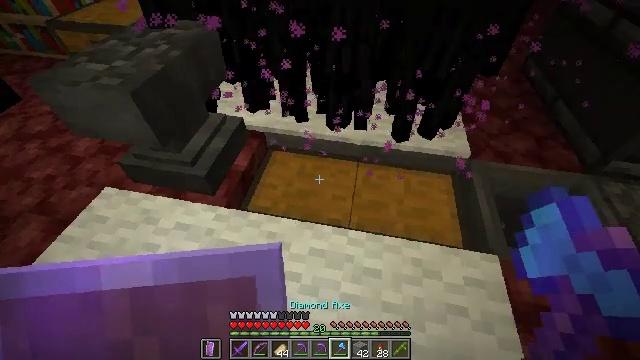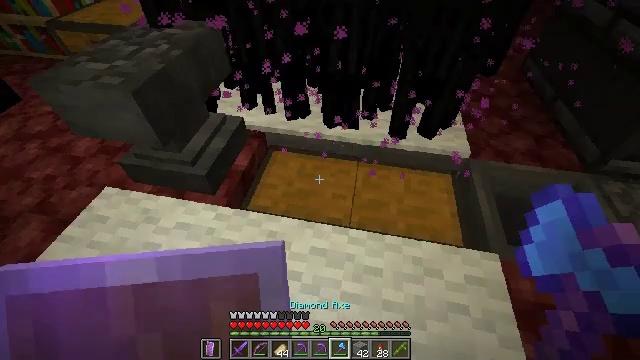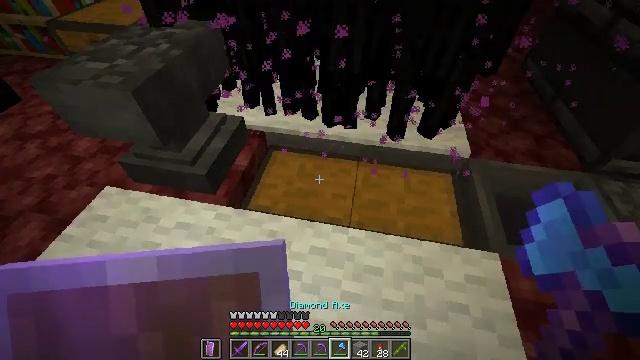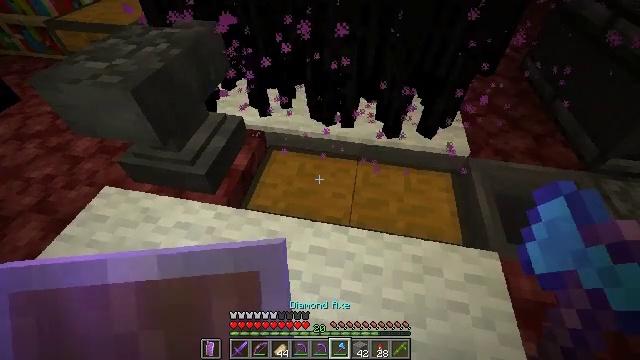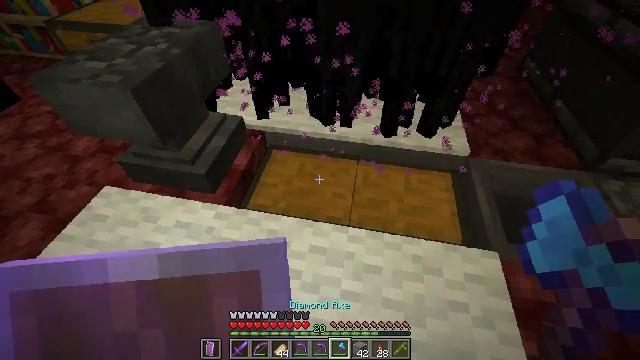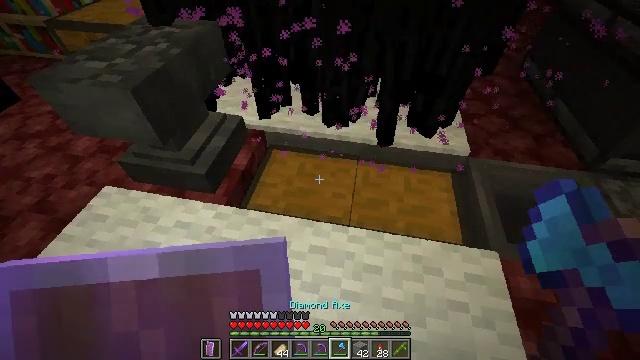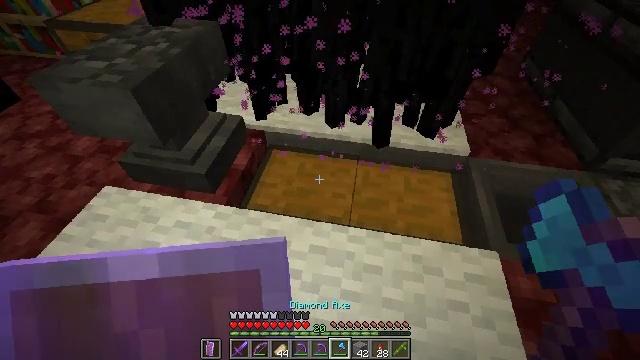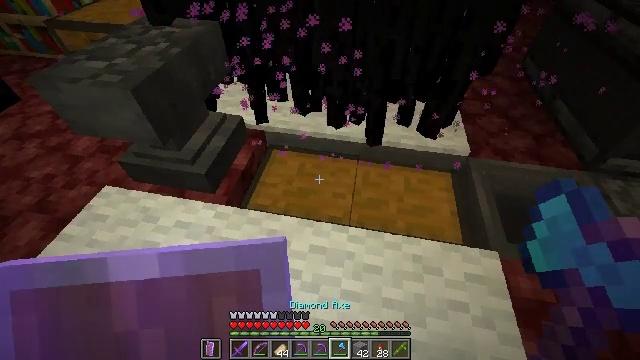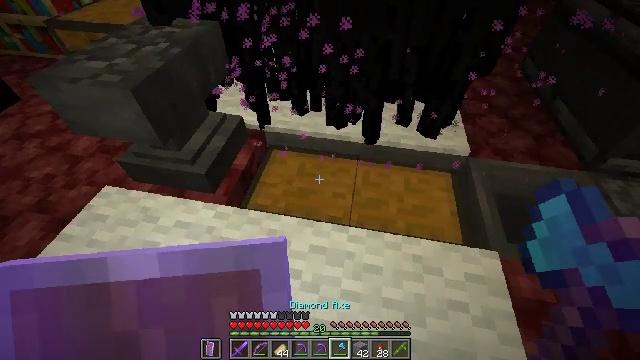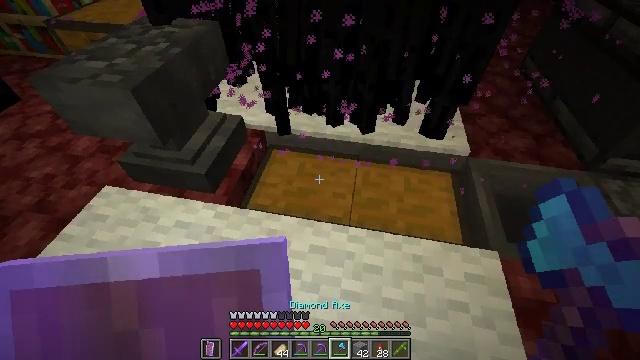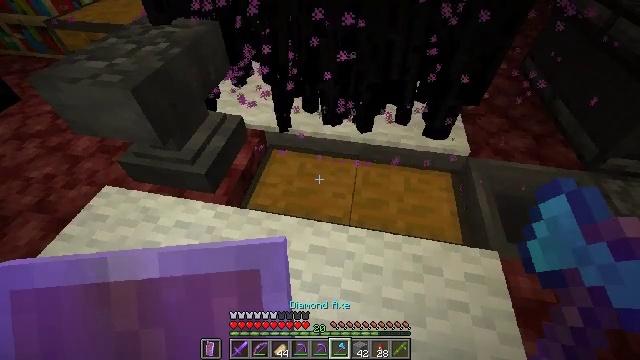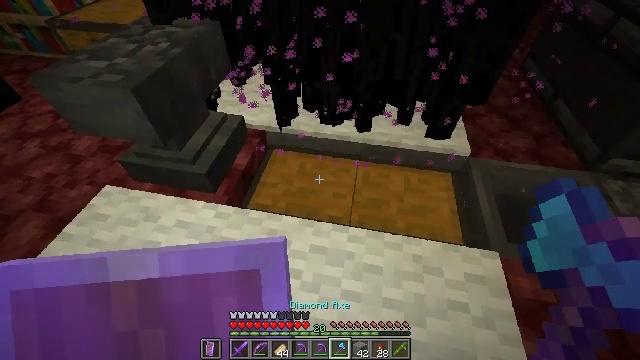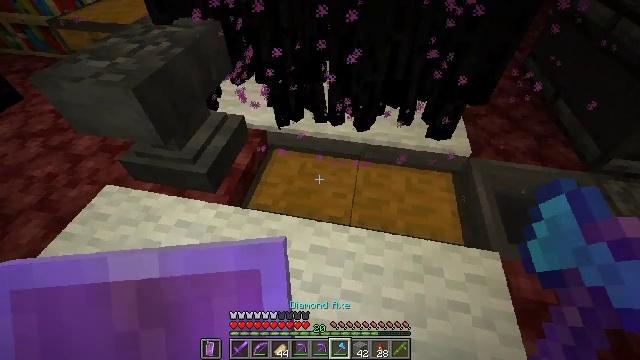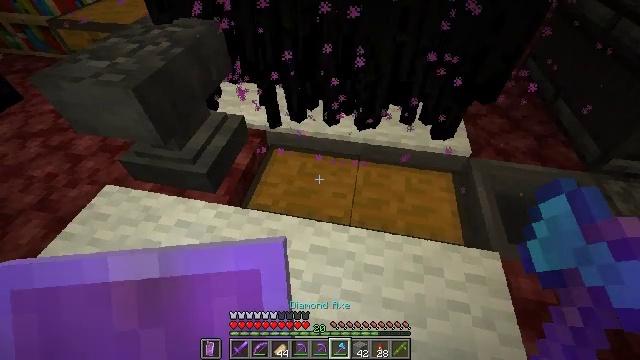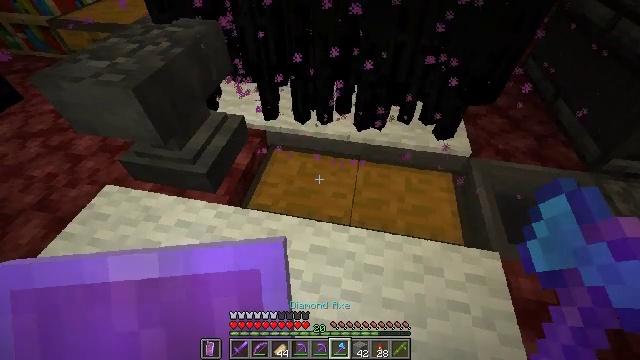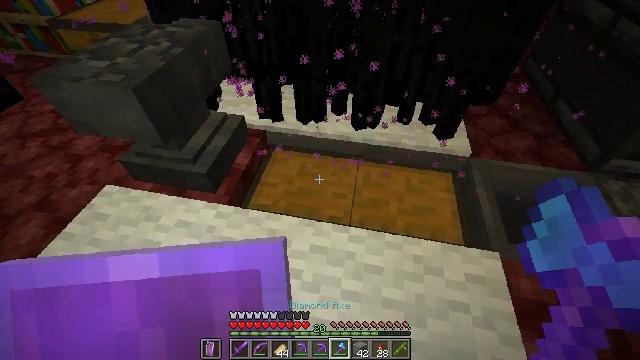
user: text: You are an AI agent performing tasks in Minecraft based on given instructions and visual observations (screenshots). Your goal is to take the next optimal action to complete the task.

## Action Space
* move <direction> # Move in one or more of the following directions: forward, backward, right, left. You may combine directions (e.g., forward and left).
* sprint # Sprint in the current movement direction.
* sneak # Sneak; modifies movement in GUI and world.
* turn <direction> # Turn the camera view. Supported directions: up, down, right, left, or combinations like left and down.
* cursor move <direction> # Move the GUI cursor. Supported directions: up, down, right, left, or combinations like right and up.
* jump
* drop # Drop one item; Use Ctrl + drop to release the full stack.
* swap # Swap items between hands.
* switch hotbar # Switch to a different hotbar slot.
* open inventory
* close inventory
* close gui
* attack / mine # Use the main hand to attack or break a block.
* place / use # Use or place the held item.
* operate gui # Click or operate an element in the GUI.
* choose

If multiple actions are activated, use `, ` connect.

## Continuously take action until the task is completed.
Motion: motion action
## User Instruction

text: Reclaim the chest into your inventory.
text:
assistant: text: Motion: no_op
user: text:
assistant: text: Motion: no_op
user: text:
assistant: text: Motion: no_op
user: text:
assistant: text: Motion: no_op
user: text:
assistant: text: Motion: no_op
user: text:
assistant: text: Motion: no_op
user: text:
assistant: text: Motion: no_op
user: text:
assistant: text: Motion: no_op
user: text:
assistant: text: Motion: no_op
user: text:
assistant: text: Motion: no_op
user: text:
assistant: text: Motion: no_op
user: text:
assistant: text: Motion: no_op
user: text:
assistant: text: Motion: no_op
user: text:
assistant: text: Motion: no_op
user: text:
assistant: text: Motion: no_op
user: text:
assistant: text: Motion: no_op
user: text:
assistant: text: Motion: no_op
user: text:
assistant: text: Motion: no_op
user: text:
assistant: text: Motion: sneak
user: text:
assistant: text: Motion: sneak
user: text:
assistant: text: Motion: sneak
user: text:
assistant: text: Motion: sneak
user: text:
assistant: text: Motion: sneak
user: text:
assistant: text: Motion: sneak
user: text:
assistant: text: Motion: sneak, turn down
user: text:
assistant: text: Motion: sneak, turn down
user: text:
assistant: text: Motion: move forward, sneak, turn down
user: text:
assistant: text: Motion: move forward, sneak
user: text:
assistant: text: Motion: move forward, sneak
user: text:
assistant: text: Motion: move forward, sneak, turn down